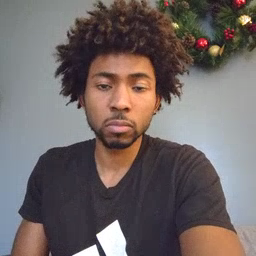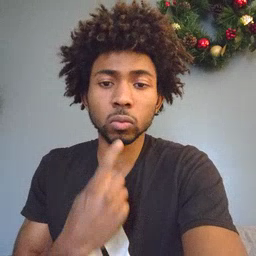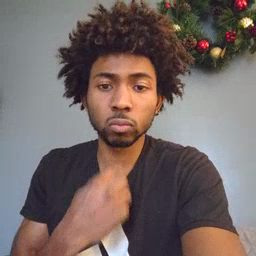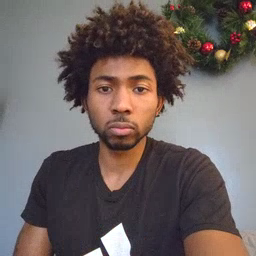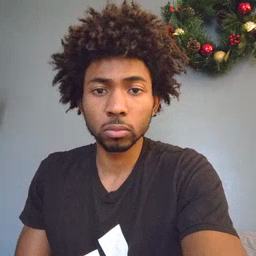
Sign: red